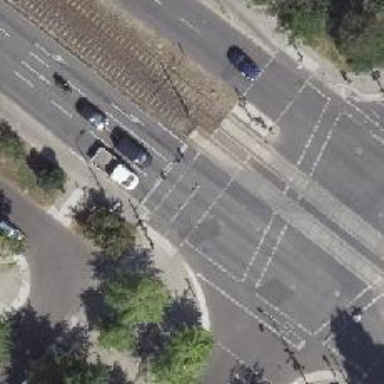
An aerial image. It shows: Road crossing with traffic signals.